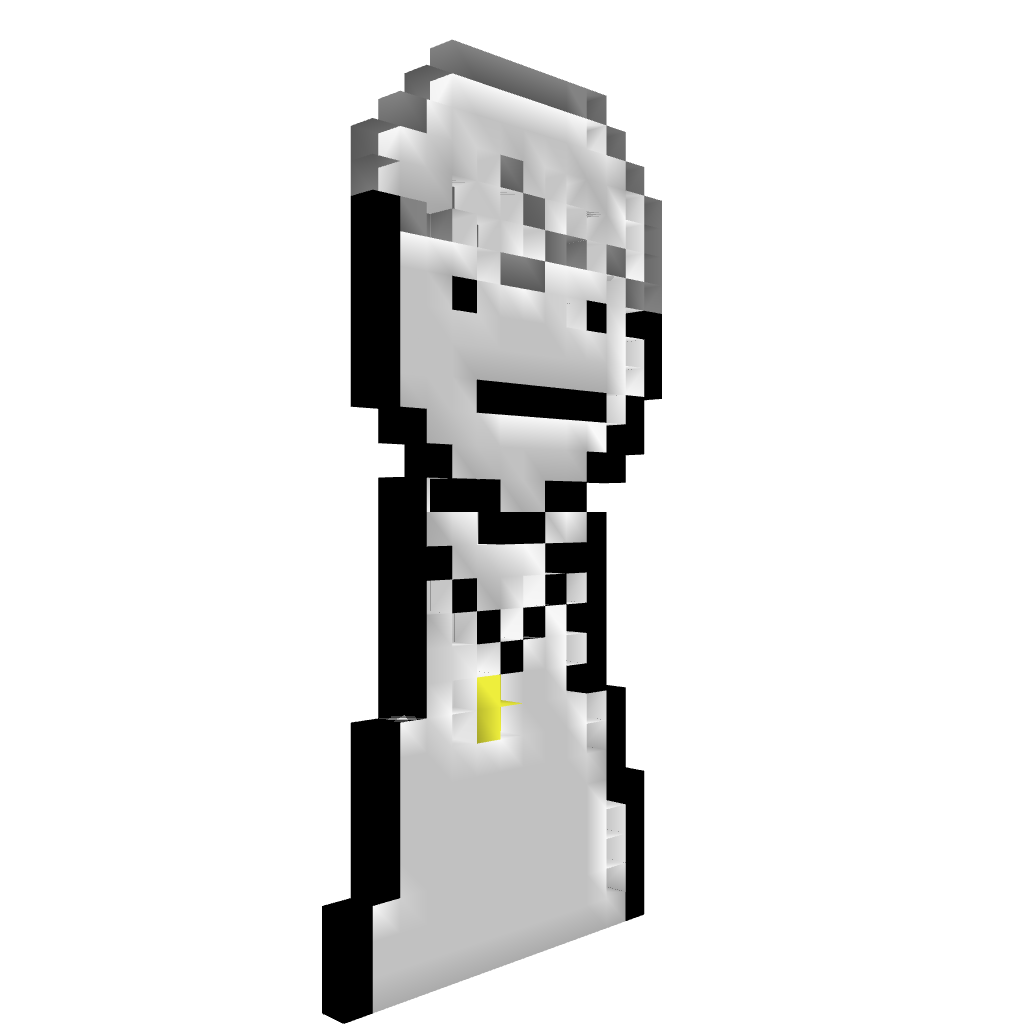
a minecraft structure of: i like trains cool bad low quality